Question: i want to restrict the repeat pattern of a set of random small pattern's to a particular region. I am creating one object ( CustomView ) by using canvas, I have knowledge how to repeat a pattern on the layout using xml code.
'''
<bitmap
xmlns:android="http://schemas.android.com/apk/res/android"
android:src="@drawable/patterntwo"
android:tileMode="repeat" />
'''
this is not working for canvas.
I essentially want to use a bitmap as a background image for customview and would like to repeat the bitmap in both the X and Y directions of view.
look at this image

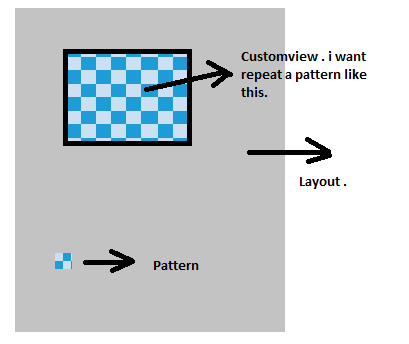
Answer: Please try with this code:-
'''
paint = new Paint(Paint.FILTER_BITMAP_FLAG);
Shader mShader1 = new BitmapShader(bitmap, Shader.TileMode.REPEAT,Shader.TileMode.REPEAT);
paint.setShader(mShader1);
'''